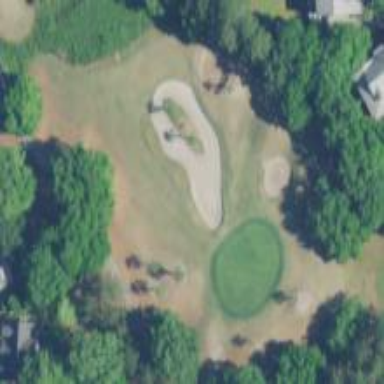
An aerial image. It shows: Rough grassy area used for golf.